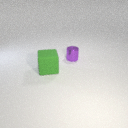
small purple metal cylinder behind large green rubber cube